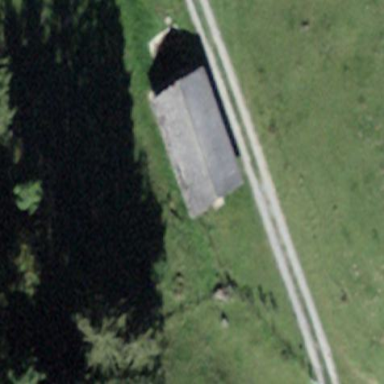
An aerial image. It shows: Farm auxiliary building.